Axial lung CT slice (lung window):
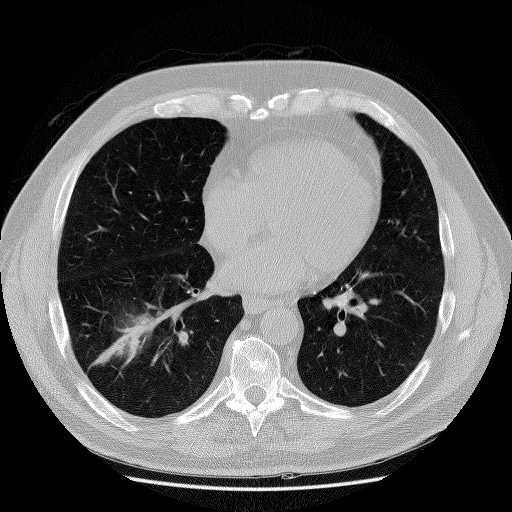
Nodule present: no